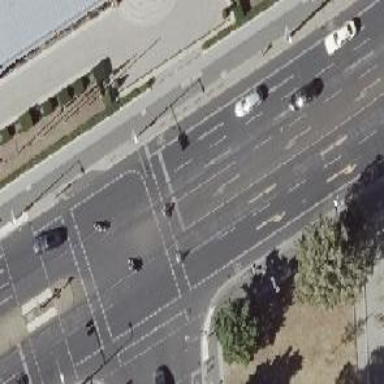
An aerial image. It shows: Secondary road with separate sidewalk and exclusive cycle lanes on both sides. No stopping is allowed for parking on both sides. The surface of the road is asphalt.